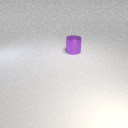
large purple metal cylinder